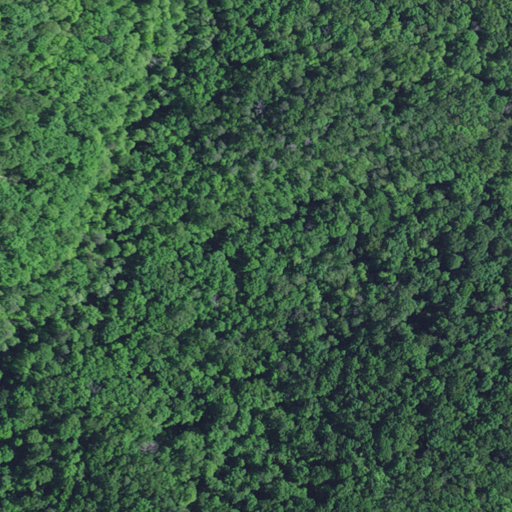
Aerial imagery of valley in Kentucky named Gin Hollow containing deciduous forest and open development